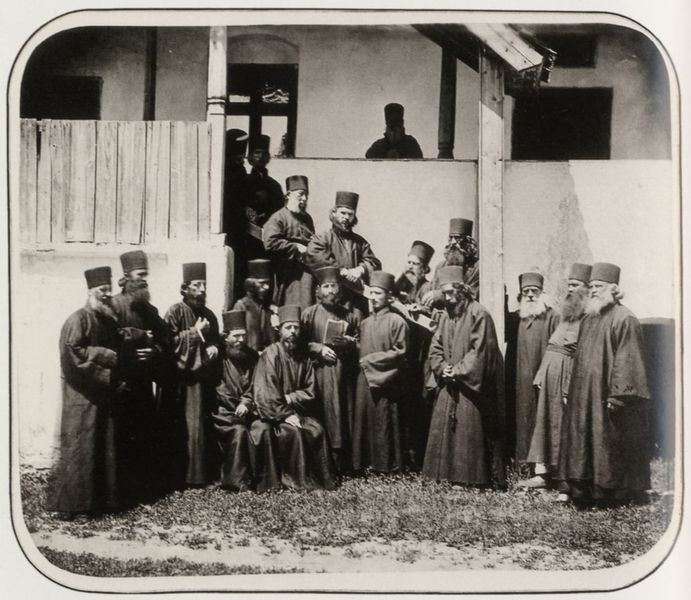
Titel: Mönche im Innenhof der Klosteranlage Cernica bei Bukarest
Künstler: Carol Szathmari
Standort: Köln
Institution: Agfa Photo-Historama
Schlagwörter: dunkel, gruppe, mann, schatten, weiß, menschen, sitzen, fenster, hell, holz, hut, hüte, licht, männer, schwarz, tür, vordergrund, dach, gebäude, gras, haus, rasen, weg, wiese, versammlung, alt, bart, bärte, kappe, kappen, mütze, wand, architektur, bibel, bildnis, gruppenportrait, portrait, porträt, kirche, sonne, boden, kutte, mantel, sitzend, stehend, gewänder, stock, bücher, lehm, russland, ziegel, treppe, pfosten, foto, fotografie, photographie, eingang, stütze, veranda, buch, glaube, kloster, religion, schwarz weiß, uniform, mäntel, habit, gruppenbild, photo, tracht, talar, pope, griechisch, gemeinde, priester, bauernhaus, griechenland, mönch, geistliche, mönche, kutten, glauben, christen, aufnahme, rassen, russisch, juden, kloser, gemeinschaft, getüncht, bretterwand, orthodox, sekte, russisch orthodox, sutane, mönchen, vor haus, orthodoxx, östliche, kopten, orthodok, fotagrafie, rsen